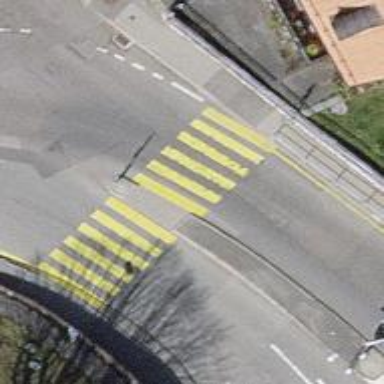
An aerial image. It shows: Zebra crossing on the road.